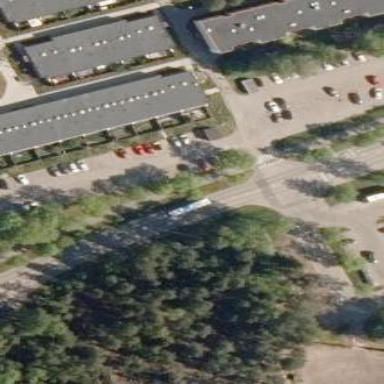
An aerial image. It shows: Parking area with surface.